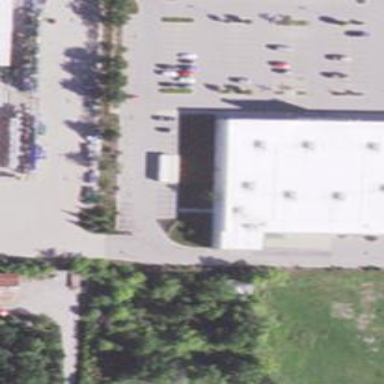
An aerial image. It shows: Building.